Interaction volume radius: 5 \u00c5
Interaction volume height: 40 \u00c5
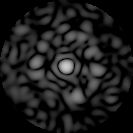
Disorder parameter: 0.8594